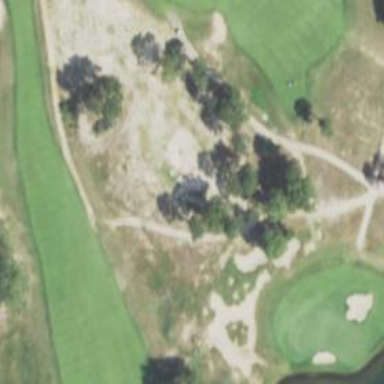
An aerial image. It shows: Golf bunker filled with natural sand.